Question: I wonder if there is a possibility to eager load related entities for certain subclass of given class.
Class structure is below
Order has relation to many base suborder classes (SuborderBase). MySubOrder class inherits from SuborderBase. I want to specify path for Include() to load MySubOrder related entities (Customer) when loading Order, but I got an error claiming that there is no relation between SuborderBase and Customer. But relation exists between MySubOrder and Customer.
Below is query that fails
'''
Context.Orders.Include("SubOrderBases").Include("SubOrderBases.Customers")
'''
How can I specify that explicitly?
Update. Entity scheme is below

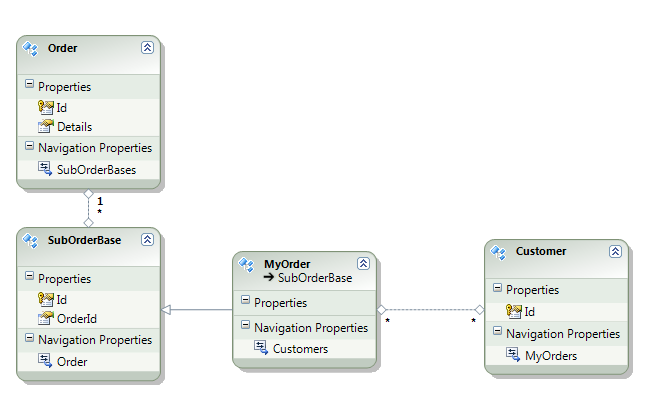
Answer: This is a solution which requires only a single roundtrip:
'''
var orders = Context.Orders
.Select(o => new
{
Order = o,
SubOrderBases = o.SubOrderBases.Where(s => !(s is MyOrder)),
MyOrdersWithCustomers = o.SubOrderBases.OfType<MyOrder>()
.Select(m => new
{
MyOrder = m,
Customers = m.Customers
})
})
.ToList() // <- query is executed here, the rest happens in memory
.Select(a =>
{
a.Order.SubOrderBases = new List<SubOrderBase>(
a.SubOrderBases.Concat(
a.MyOrdersWithCustomers.Select(m =>
{
m.MyOrder.Customers = m.Customers;
return m.MyOrder;
})));
return a.Order;
})
.ToList();
'''
It is basically a projection into an anonymous type collection. Afterwards the query result is transformed into entities and navigation properties in memory. (It also works with disabled tracking.)
If you don't need entities you can omit the whole part after the first 'ToList()' and work directly with the result in the anonymous objects.
If you must modify this object graph and need change tracking, I am not sure if this approach is safe because the navigation properties are not completely set when the data are loaded - for example 'MyOrder.Customers' is 'null' after the projection and then setting relationship properties in memory could be detected as a modification which it isn't and cause trouble when you call 'SaveChanges'.
Projections are made for readonly scenarios, not for modifications. If you need change tracking the probably safer way is to load full entities in multiple roundtrips as there is no way to use 'Include' in a single roundtrip to load the whole object graph in your situation.